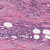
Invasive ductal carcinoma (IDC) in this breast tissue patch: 1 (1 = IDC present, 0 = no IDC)